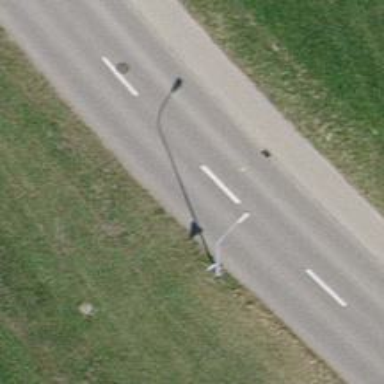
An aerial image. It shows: Tertiary road with asphalt surface and sidewalk on the left side.